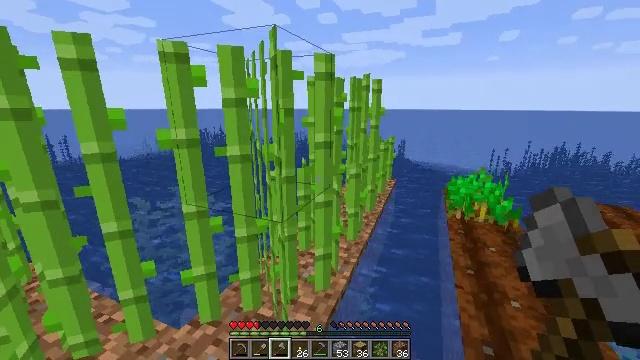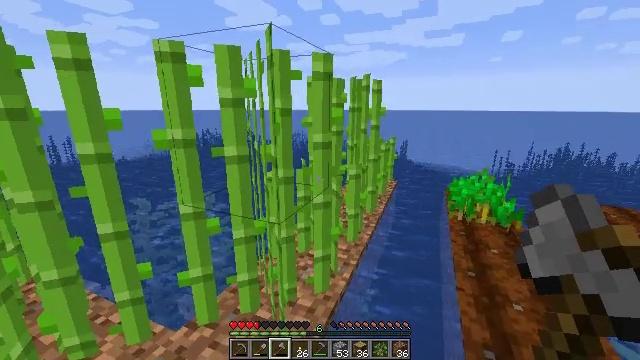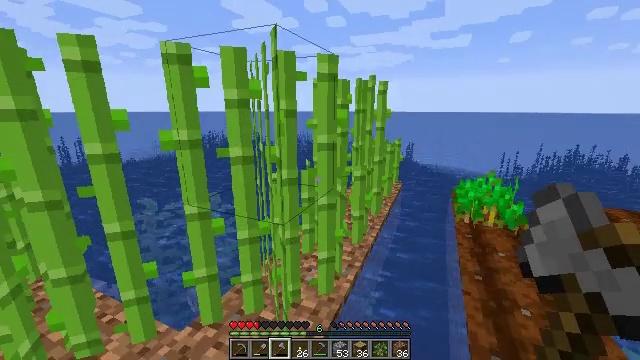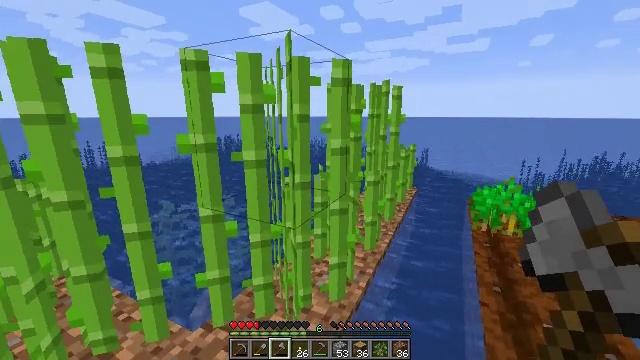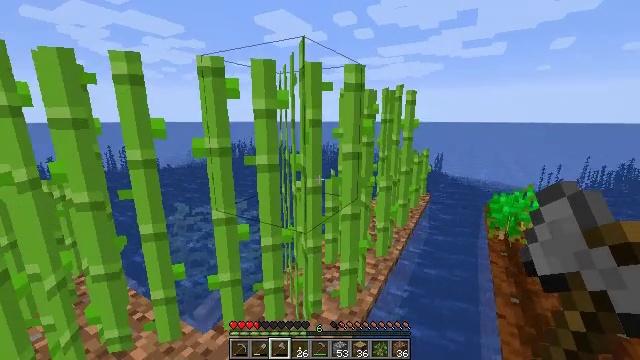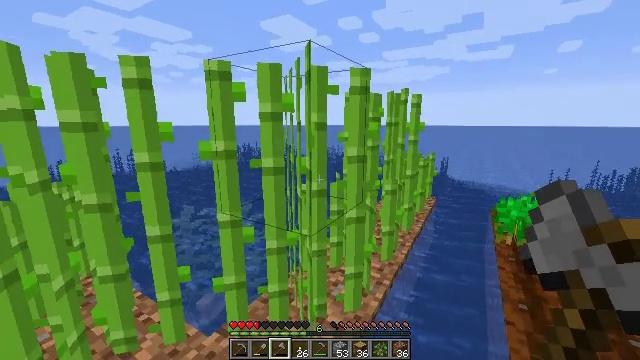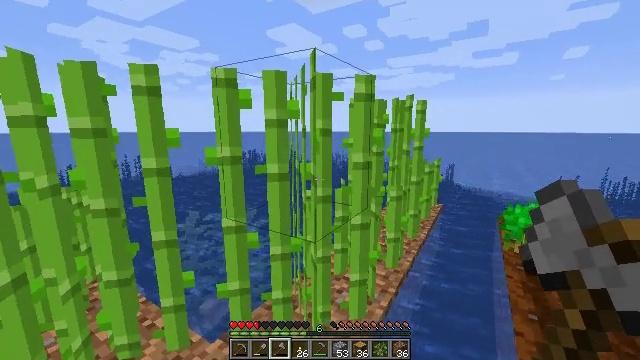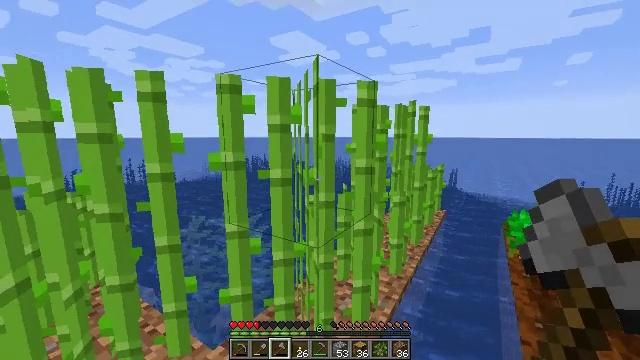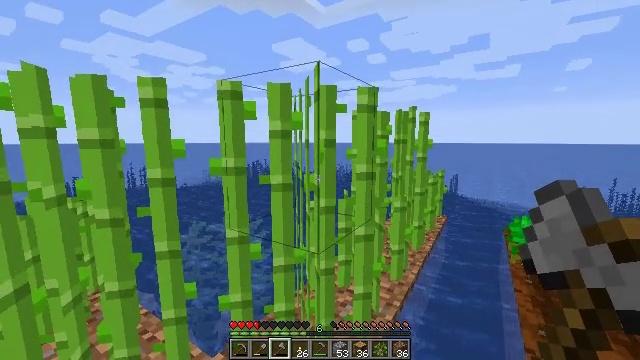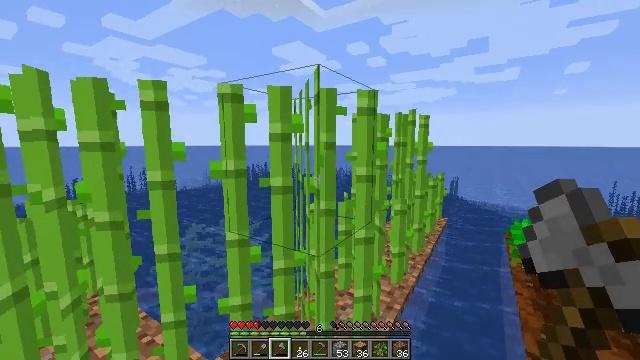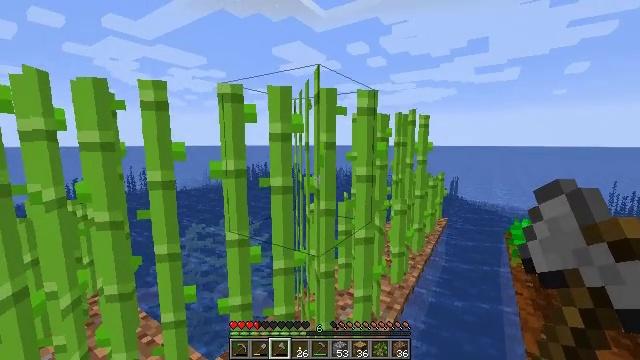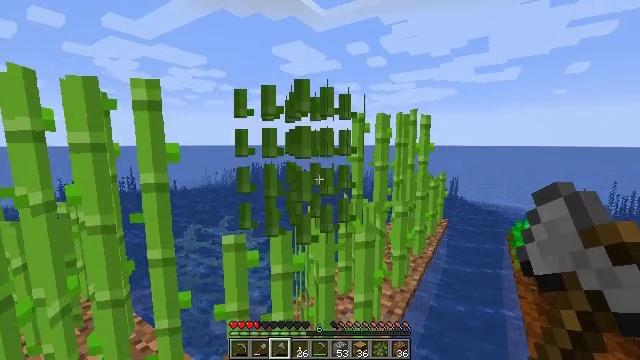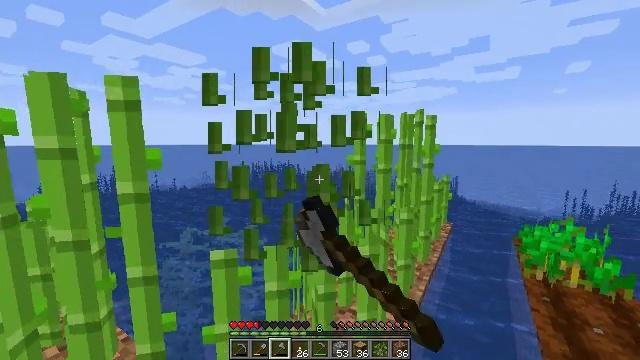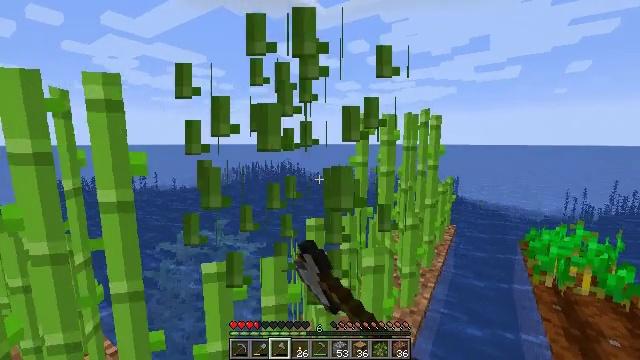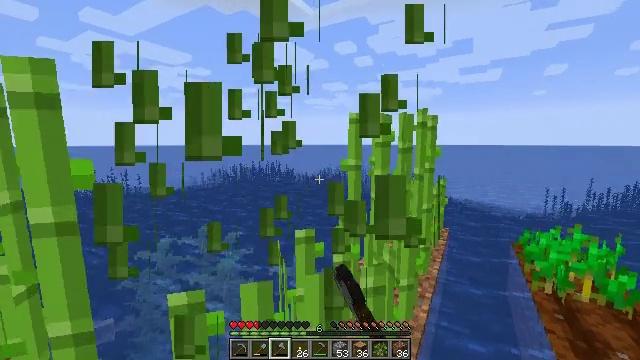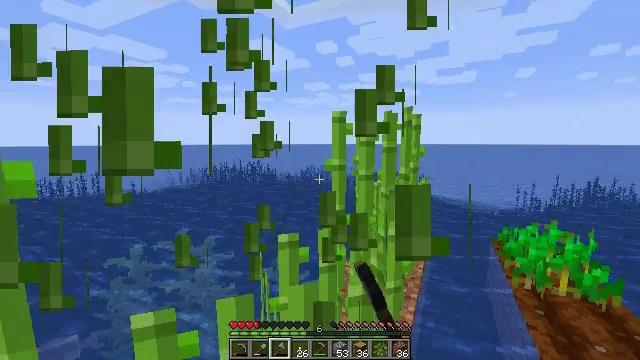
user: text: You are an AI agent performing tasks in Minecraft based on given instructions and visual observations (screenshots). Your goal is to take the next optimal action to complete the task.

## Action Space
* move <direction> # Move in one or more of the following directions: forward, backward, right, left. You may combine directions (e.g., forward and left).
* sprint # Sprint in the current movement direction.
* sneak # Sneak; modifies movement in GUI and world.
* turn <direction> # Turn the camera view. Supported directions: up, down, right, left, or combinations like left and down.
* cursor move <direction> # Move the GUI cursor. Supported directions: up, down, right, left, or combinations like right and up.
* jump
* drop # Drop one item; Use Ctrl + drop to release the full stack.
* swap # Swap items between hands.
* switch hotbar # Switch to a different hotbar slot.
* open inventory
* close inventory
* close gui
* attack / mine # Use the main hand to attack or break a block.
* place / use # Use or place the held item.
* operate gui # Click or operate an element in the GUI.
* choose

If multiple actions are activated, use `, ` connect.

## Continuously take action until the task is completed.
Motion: motion action
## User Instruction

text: Collect sugar cane near water sources.
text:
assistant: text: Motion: no_op
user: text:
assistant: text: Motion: turn left
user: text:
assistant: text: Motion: turn left and up
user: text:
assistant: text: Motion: turn left and up
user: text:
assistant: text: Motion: turn left
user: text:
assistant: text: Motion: turn left and up
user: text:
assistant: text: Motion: turn up
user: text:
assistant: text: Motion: turn up
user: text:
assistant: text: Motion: no_op
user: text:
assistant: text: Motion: no_op
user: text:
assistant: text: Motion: move forward, attack / mine
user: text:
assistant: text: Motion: move forward, attack / mine
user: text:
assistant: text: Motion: move forward
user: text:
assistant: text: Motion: move forward, turn right
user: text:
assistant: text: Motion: move forward, turn right
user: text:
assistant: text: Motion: move forward, turn right
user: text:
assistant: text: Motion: move forward, turn right
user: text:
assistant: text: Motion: turn right
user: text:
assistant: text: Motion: turn right
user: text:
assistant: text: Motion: no_op
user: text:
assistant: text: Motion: attack / mine
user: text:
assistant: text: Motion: move forward, attack / mine
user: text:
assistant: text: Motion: move forward, attack / mine
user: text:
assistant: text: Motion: move forward
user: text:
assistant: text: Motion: move forward
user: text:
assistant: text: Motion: move forward
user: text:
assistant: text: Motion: move forward
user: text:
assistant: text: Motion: move forward, turn down
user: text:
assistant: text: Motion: move forward, turn down
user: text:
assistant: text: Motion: move forward, turn down